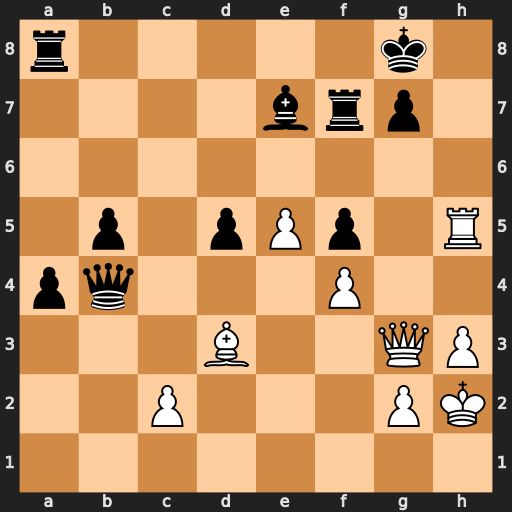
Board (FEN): r5k1/4brp1/8/1p1pPp1R/pq3P2/3B2QP/2P3PK/8
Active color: w
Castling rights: -
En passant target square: -
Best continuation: c3 Qxc3 Qg6